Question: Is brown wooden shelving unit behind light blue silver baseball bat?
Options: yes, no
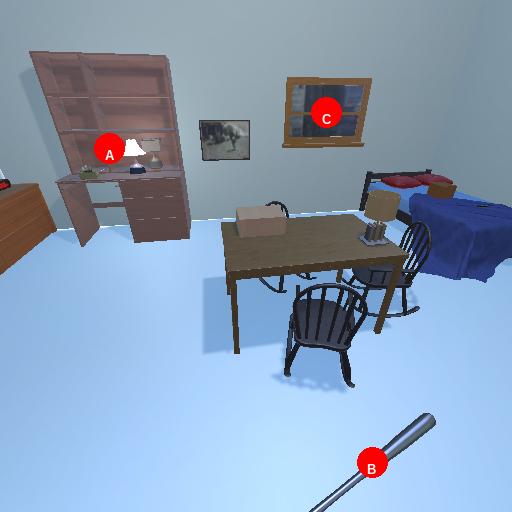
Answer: yes